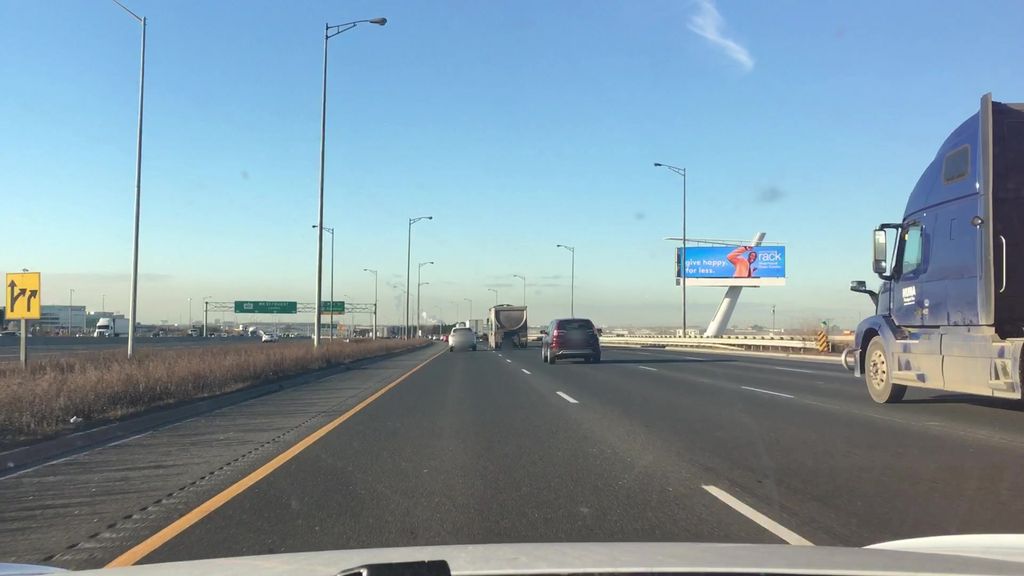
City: toronto